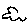
Label: cloud